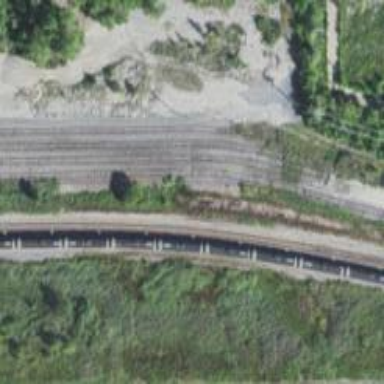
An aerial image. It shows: Railway track.